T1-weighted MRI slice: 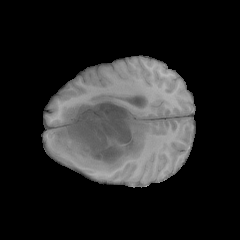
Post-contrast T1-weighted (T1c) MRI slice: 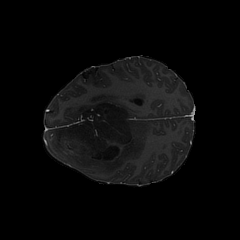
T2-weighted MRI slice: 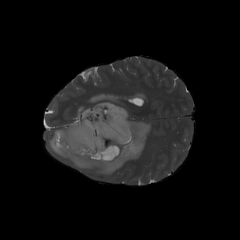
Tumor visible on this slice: yes